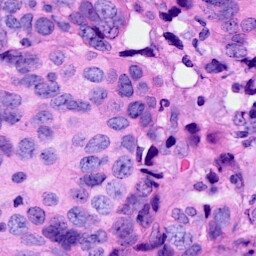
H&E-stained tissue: Breast